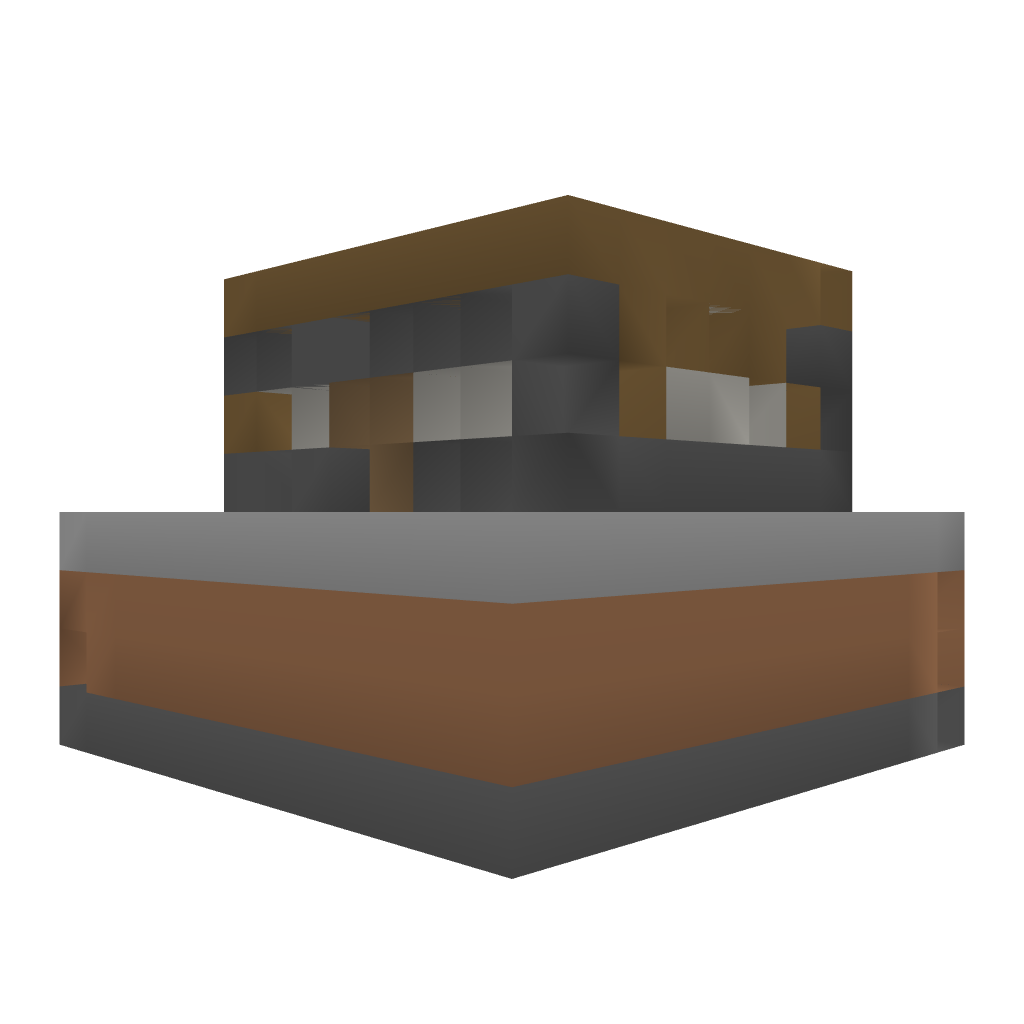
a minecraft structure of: Simple House